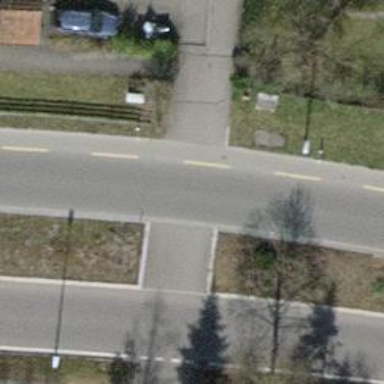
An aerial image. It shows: Cycleway.